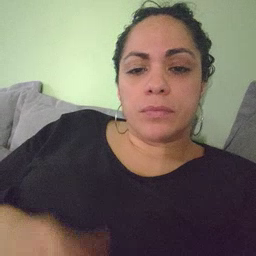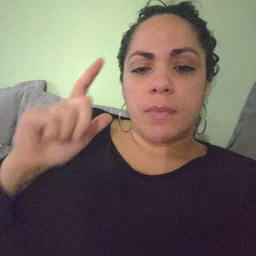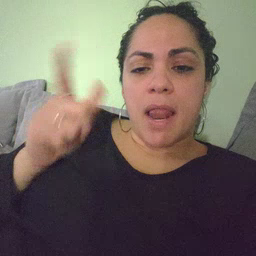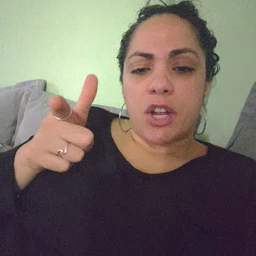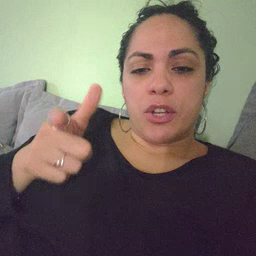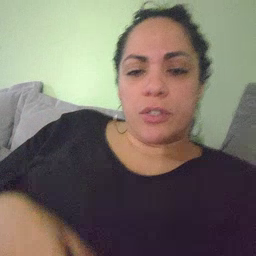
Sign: later